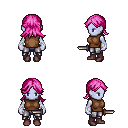
a pixel art fantasy rpg character, female body template, dark elf, purple skin, brown sleeveless shirt, metal pants, pink loose hair, white cloth bandages, maroon shoes, dagger, four views (front, back, left, right), 2x2 character sprite sheet, small pixel art, hard edges, no anti-aliasing